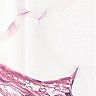
Metastatic tissue present: no